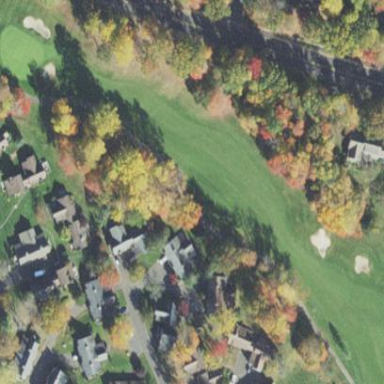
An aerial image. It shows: Grassy area designated as golf fairway.